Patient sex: F
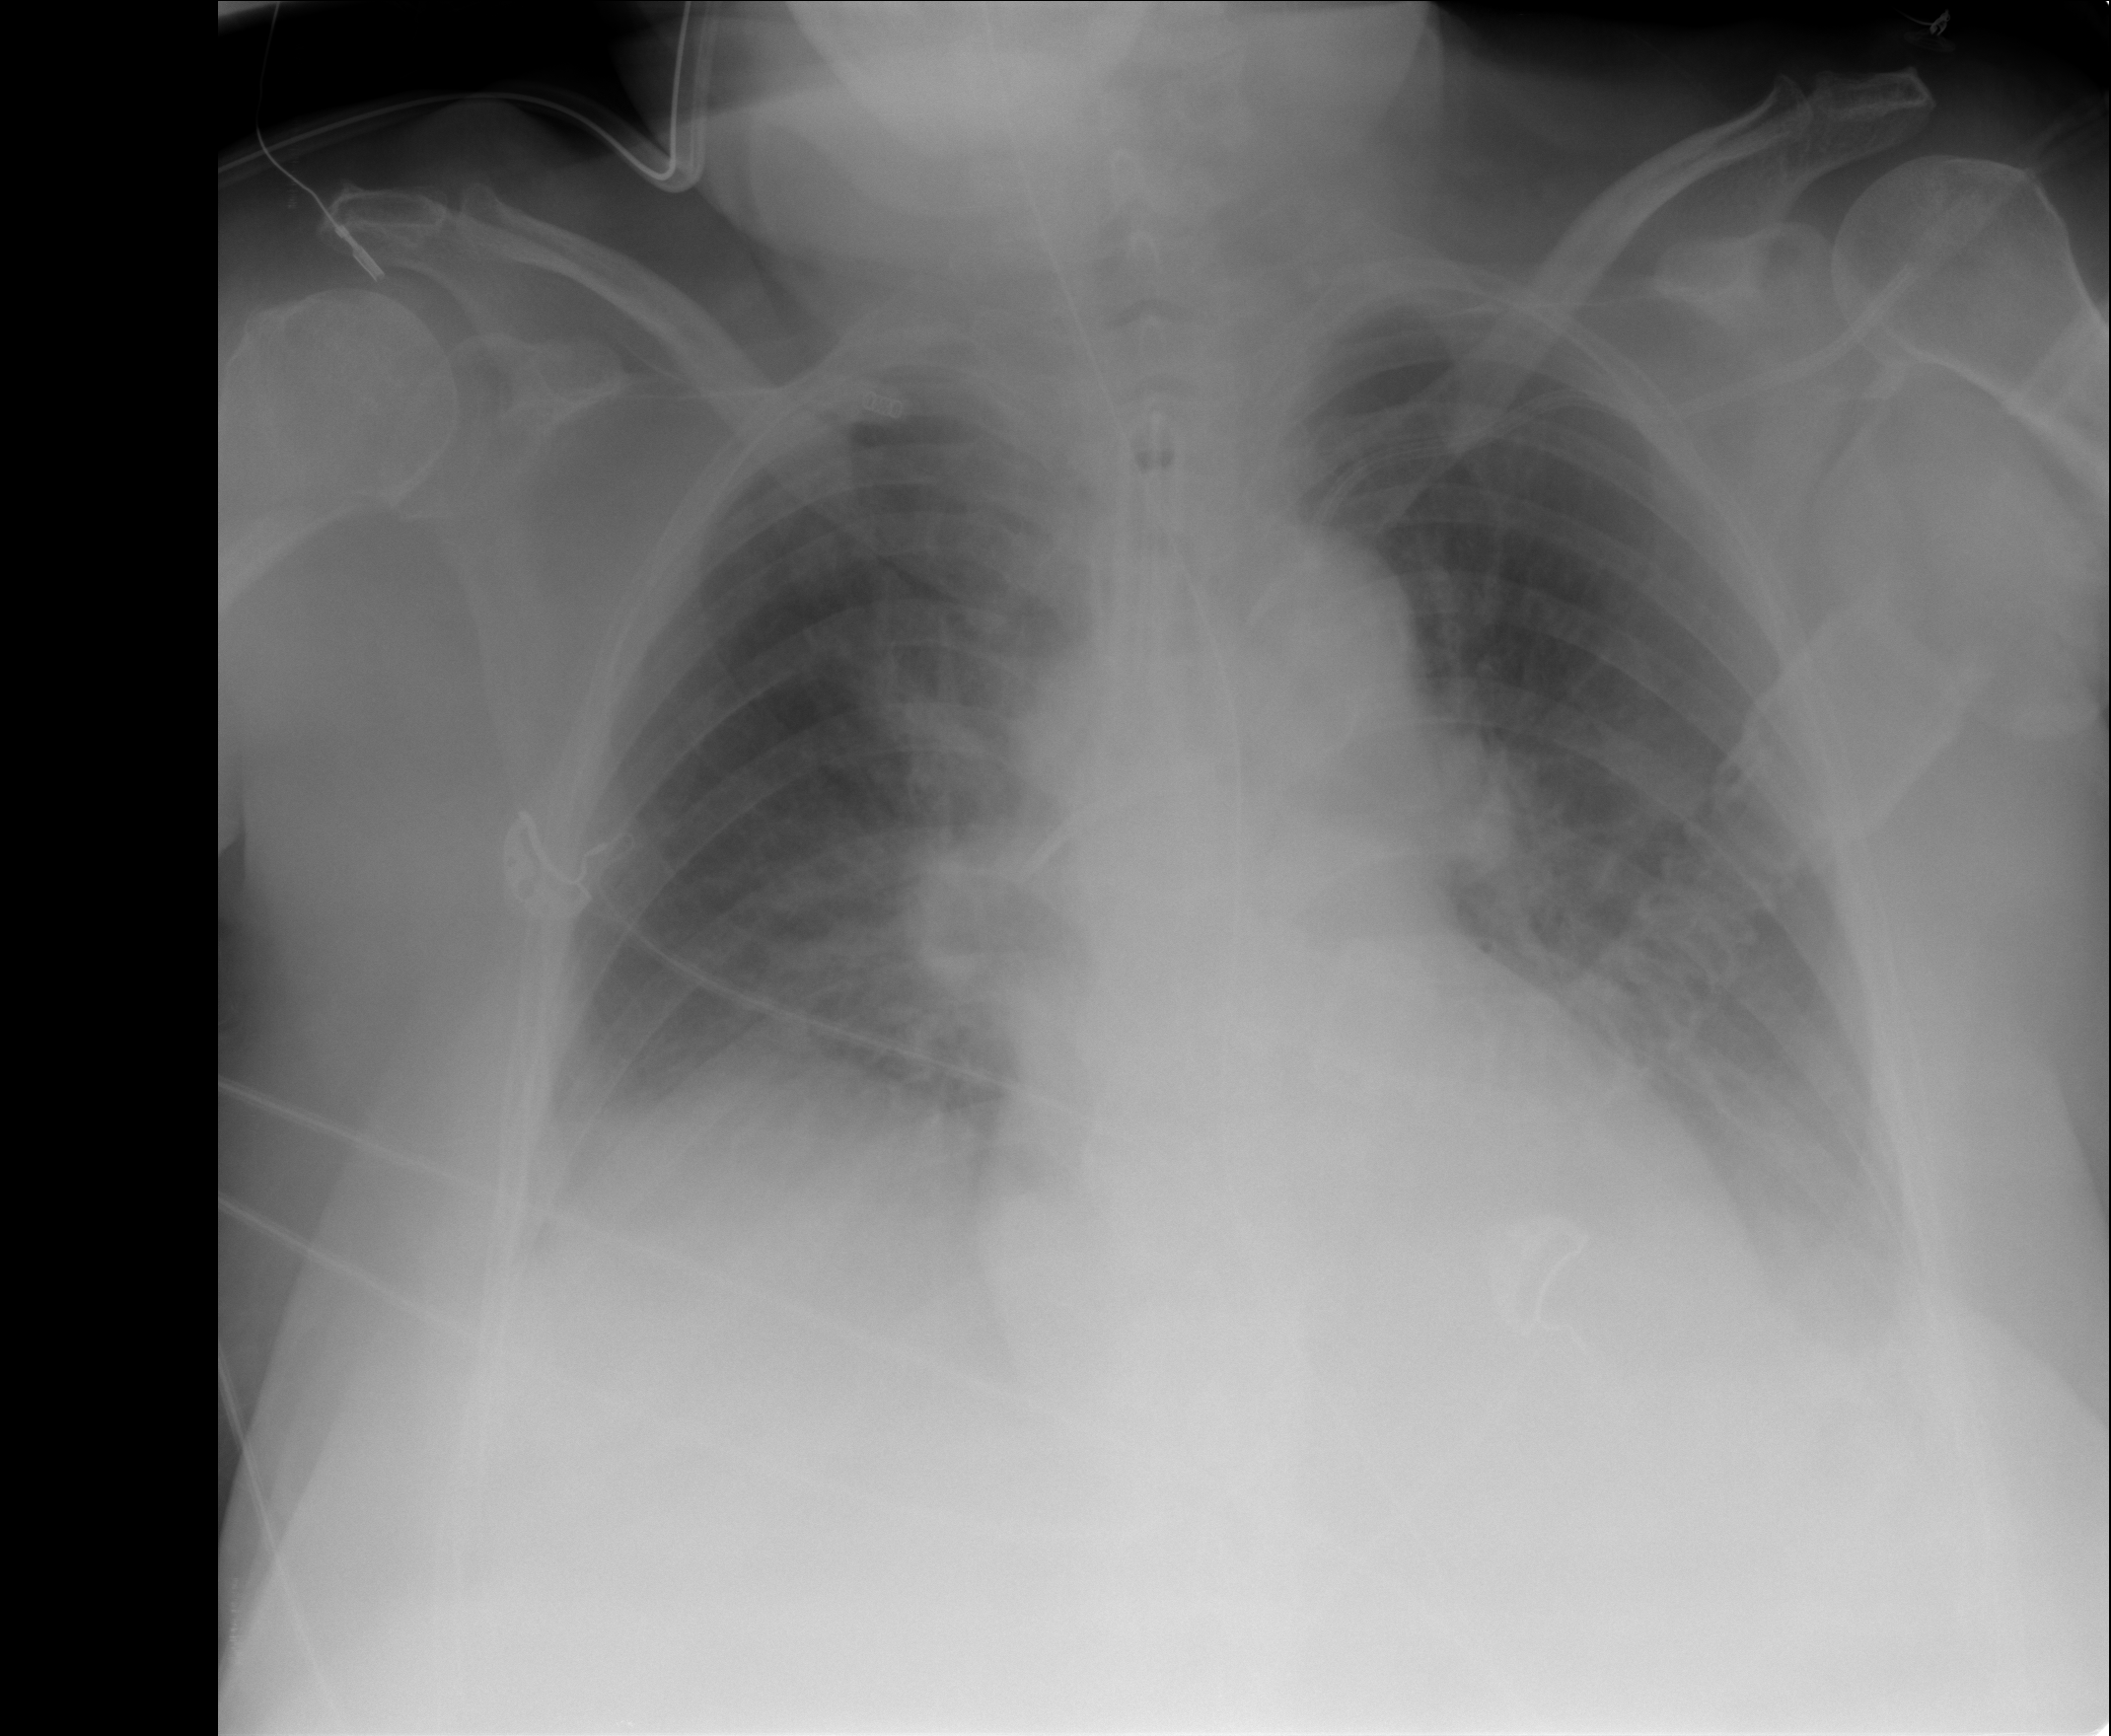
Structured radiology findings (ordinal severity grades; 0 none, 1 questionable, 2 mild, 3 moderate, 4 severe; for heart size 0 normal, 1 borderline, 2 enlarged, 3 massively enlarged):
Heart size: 0
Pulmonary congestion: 3
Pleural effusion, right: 2
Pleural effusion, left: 2
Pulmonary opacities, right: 0
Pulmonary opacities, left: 0
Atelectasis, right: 2
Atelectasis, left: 2